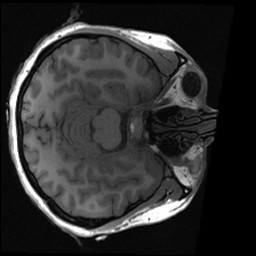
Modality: T1w
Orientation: axial